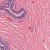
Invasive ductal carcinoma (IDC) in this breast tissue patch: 0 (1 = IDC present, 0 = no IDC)